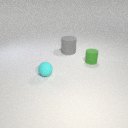
small green rubber cylinder to the right of large gray rubber cylinder